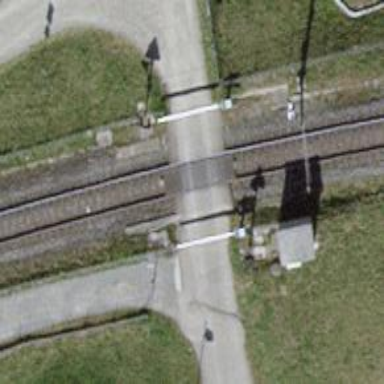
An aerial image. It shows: Full barrier level crossing along the railway.